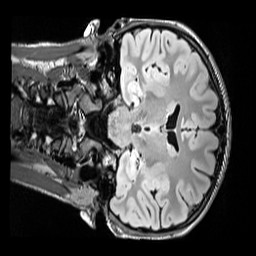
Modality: FLAIR
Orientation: coronal
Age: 13
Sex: female
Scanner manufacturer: siemens
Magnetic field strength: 3 T
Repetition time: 5 s
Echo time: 0.388 s